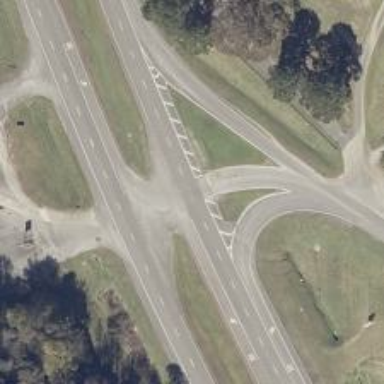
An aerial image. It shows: Primary highway with asphalt surface and dual carriageway.